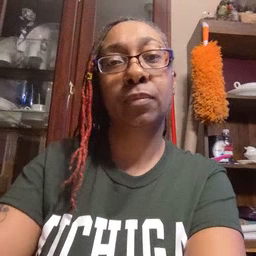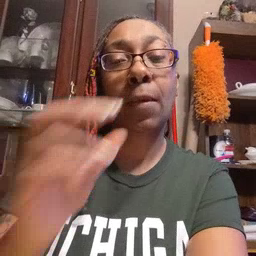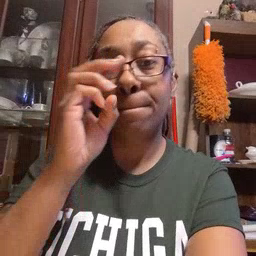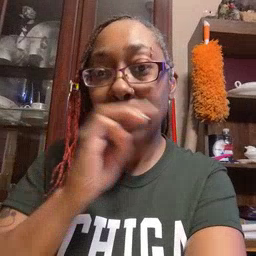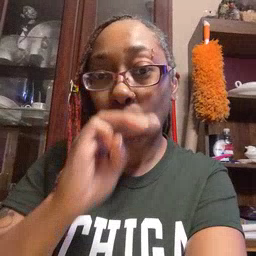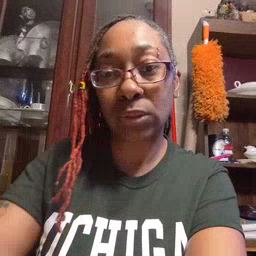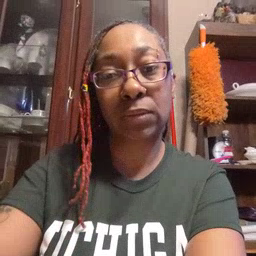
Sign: mouse